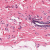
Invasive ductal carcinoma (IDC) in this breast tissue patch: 0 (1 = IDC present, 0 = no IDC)